Question: I have created a workflow which lets Admin publish document.
It's a basic workflow.
What I want is to bypass process for Admin, currently what is happening is that Administrator have to create/approve/publish , Administrator can publish changes directly by not following these steps.

Any help is appreciated.
Thanks.
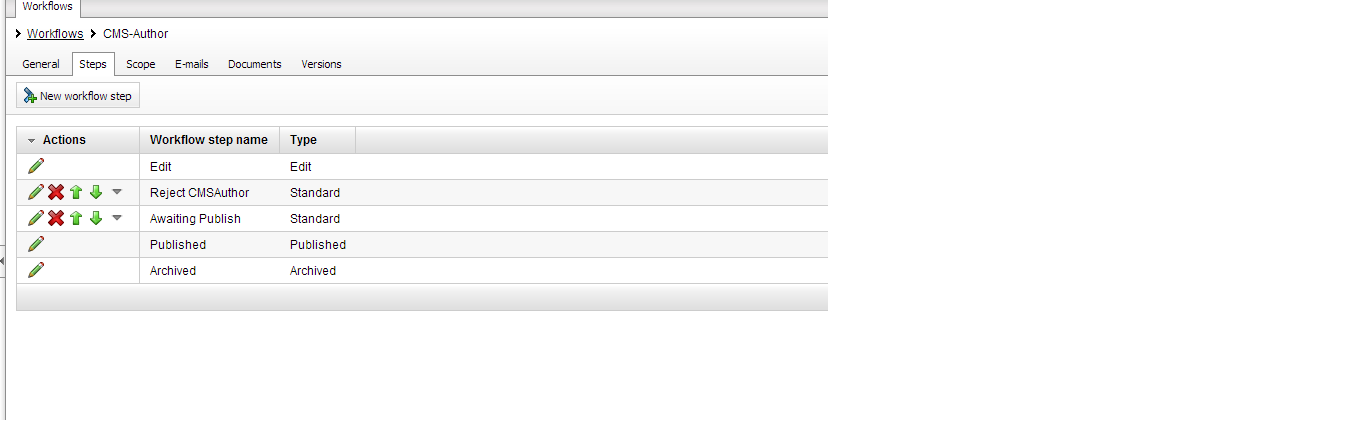
Answer: We have done it by adding this condition.